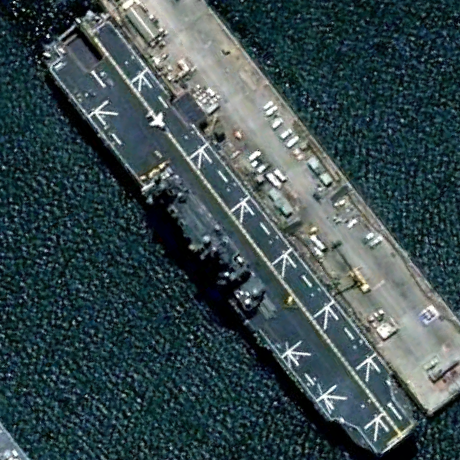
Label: assault